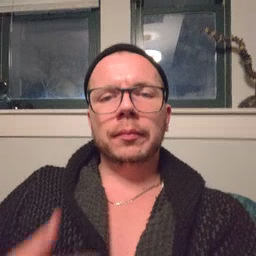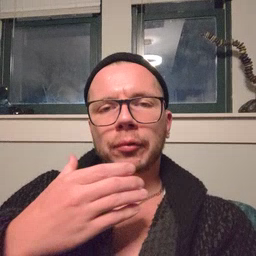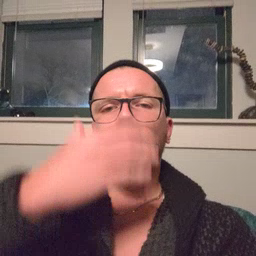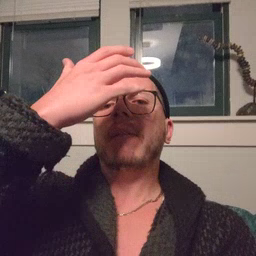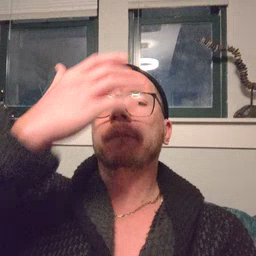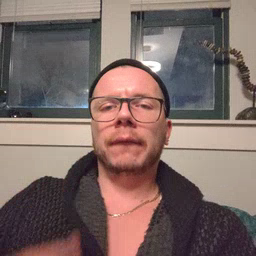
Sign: giraffe